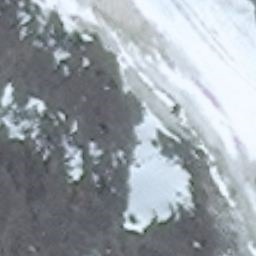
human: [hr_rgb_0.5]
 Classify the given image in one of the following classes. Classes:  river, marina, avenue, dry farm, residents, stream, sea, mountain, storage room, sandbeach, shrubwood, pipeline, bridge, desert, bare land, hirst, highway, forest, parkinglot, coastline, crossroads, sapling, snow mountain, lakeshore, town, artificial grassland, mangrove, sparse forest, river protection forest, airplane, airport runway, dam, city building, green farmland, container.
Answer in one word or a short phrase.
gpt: snow mountain